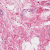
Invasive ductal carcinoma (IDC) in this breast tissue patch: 0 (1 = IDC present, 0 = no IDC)